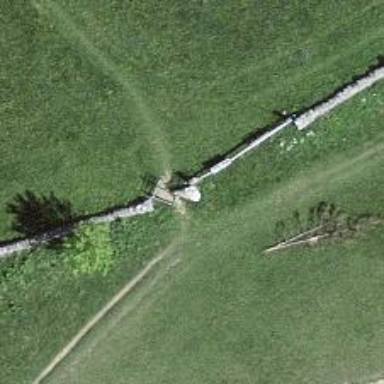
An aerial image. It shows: Dry stone wall barrier.